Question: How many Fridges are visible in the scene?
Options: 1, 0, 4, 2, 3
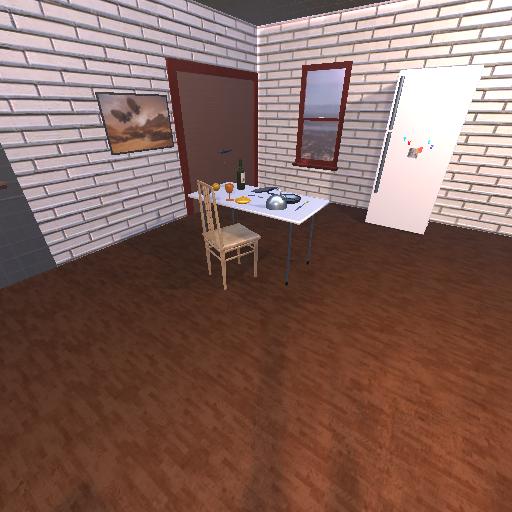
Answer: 1